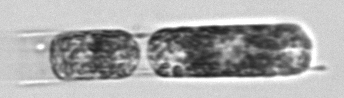
Label: Hemiaulus